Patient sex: M
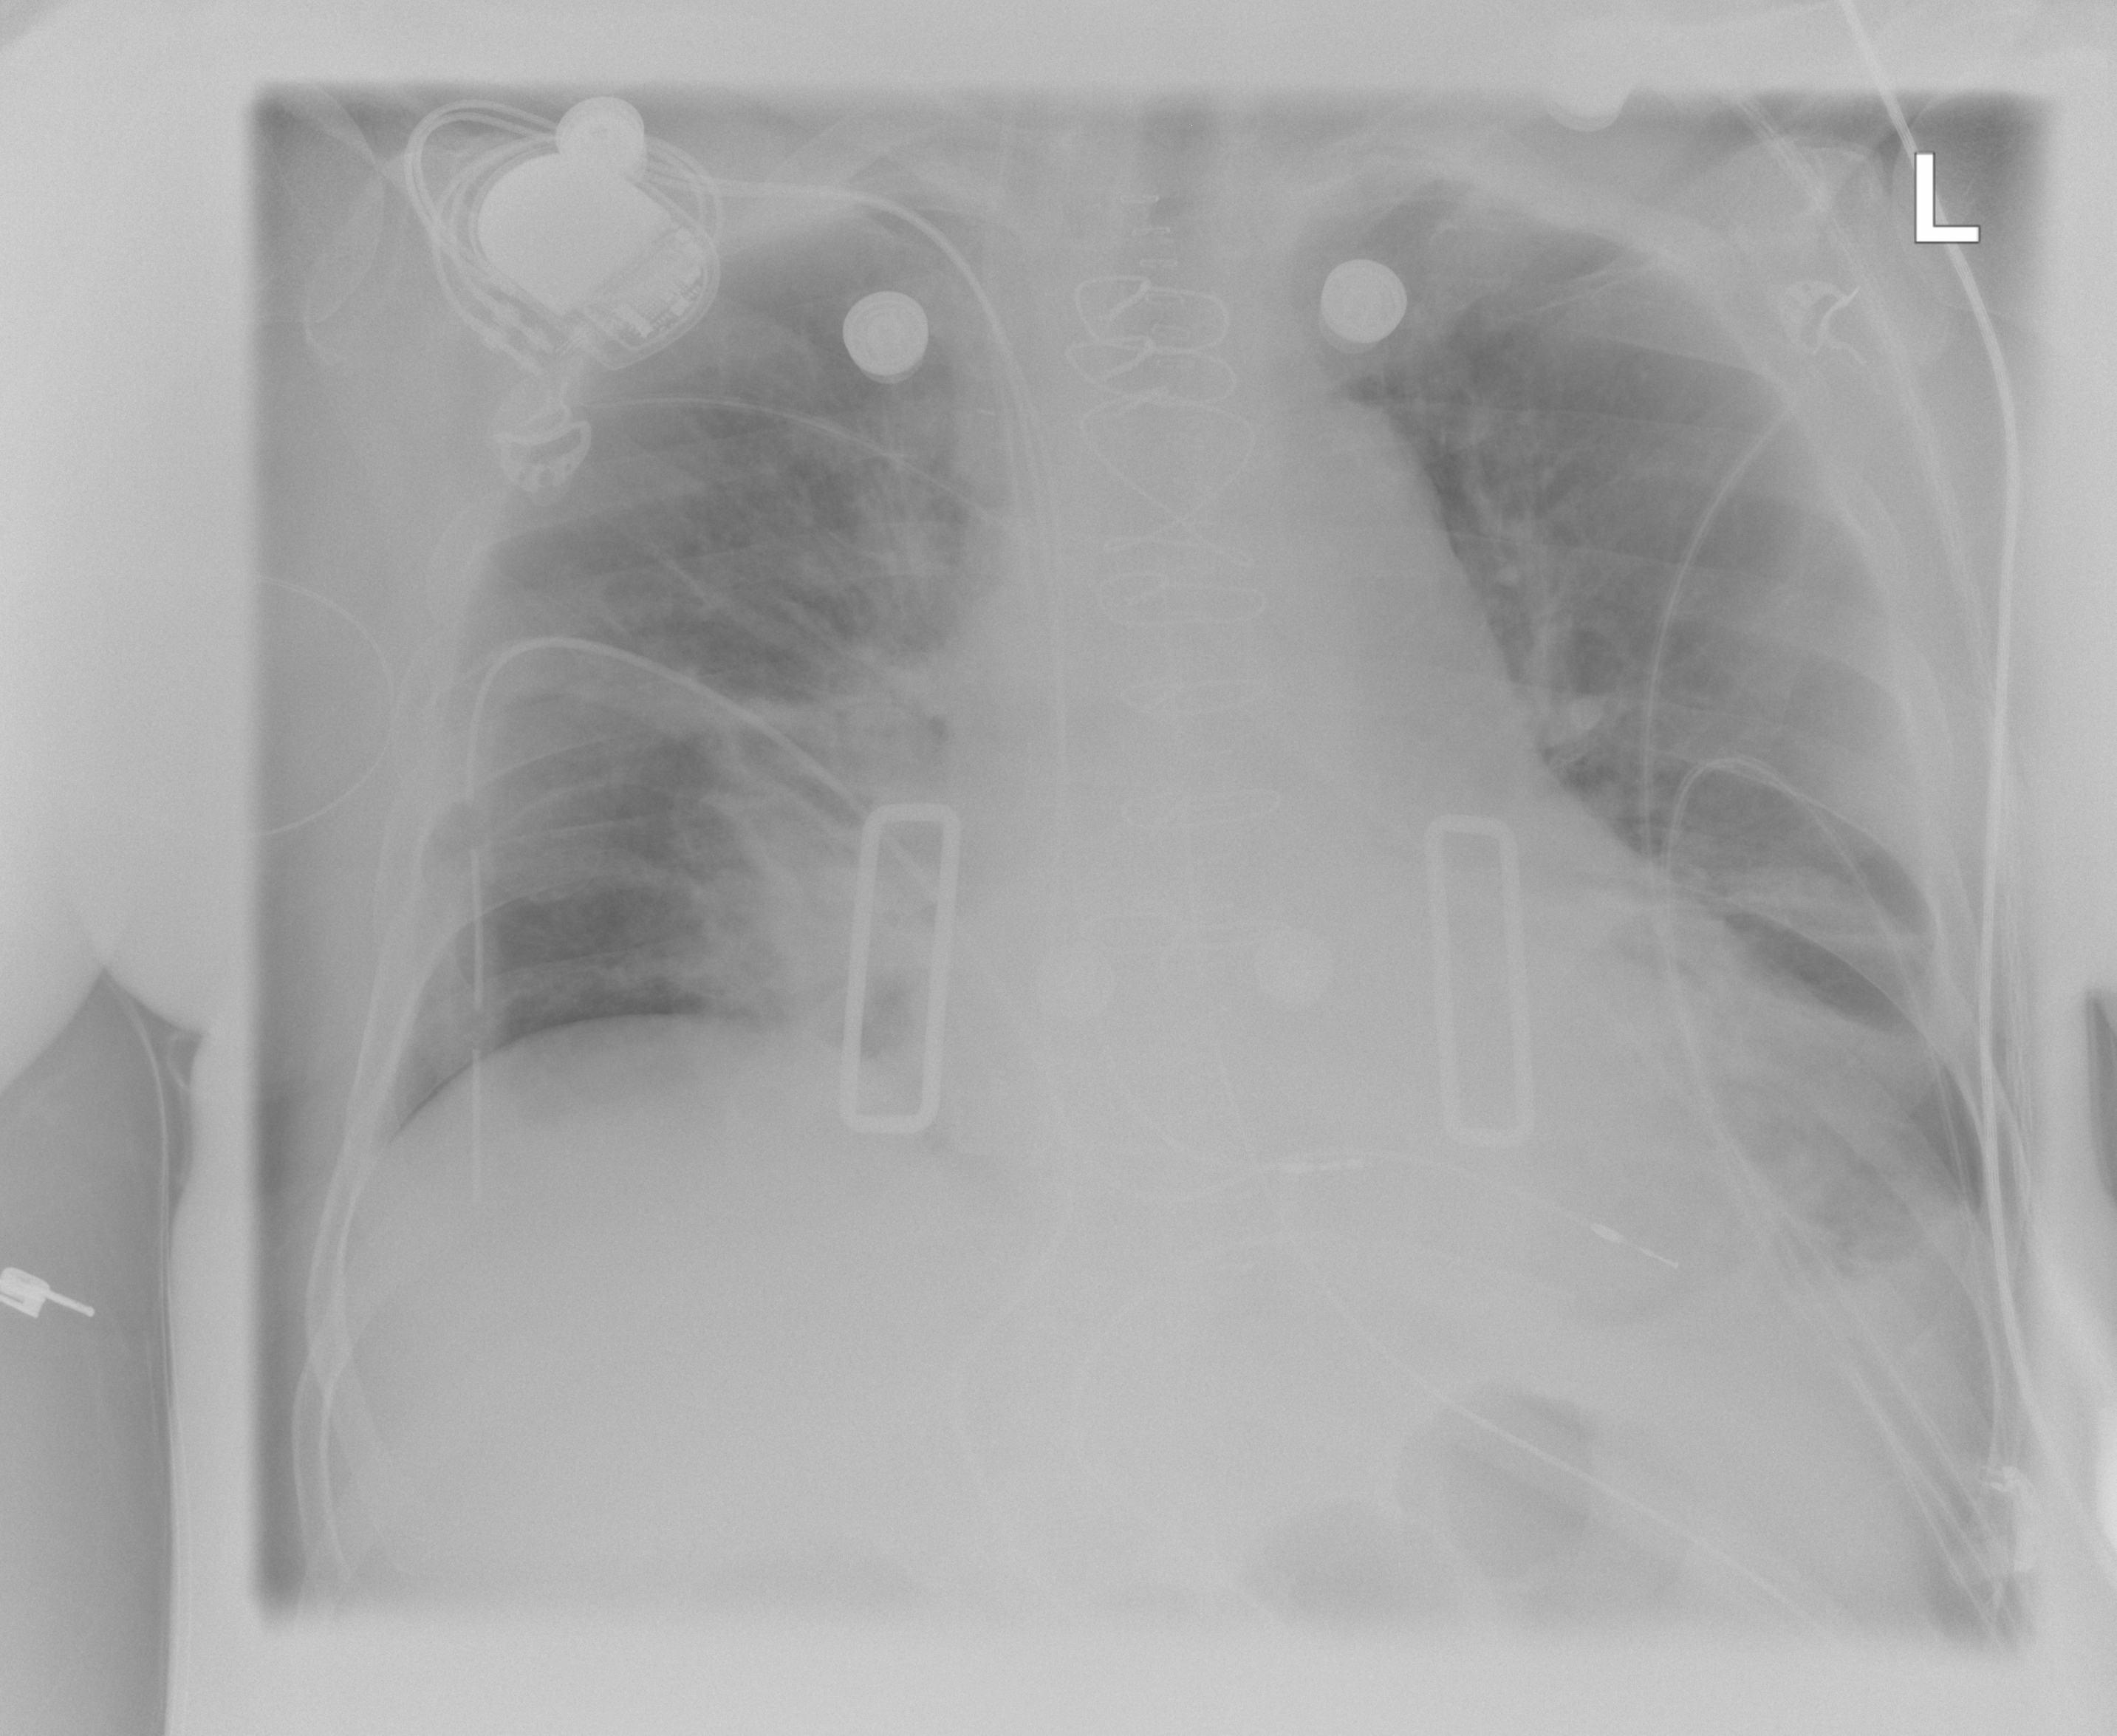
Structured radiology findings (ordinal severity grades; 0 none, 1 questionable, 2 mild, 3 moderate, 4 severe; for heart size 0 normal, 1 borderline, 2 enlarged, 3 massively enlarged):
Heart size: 1
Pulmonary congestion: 0
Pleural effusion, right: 0
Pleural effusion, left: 2
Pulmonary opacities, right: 1
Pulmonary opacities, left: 0
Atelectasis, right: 2
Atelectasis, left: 2